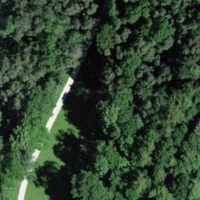
EUNIS habitat code: 44
Species observed at this site:
Lathyrus vernus